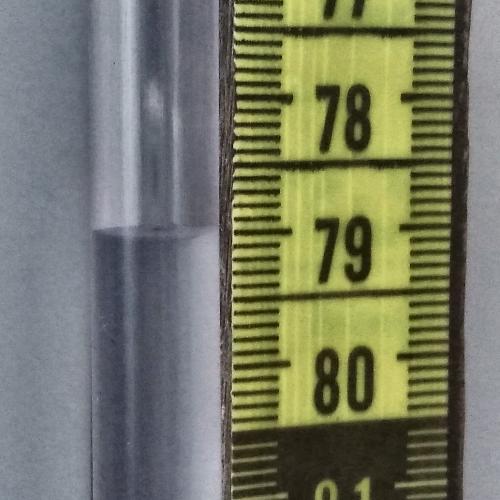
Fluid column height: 79.0 cm